Question: I want to perform a javascript xhr request for a png file from a C# webserver which I wrote.
Here is the code I use
'''
var imgUrl = "http://localhost:8085/AnImage.png?" + now;
var request = new XMLHttpRequest();
request.open('GET', imgUrl, false);
request.send(); // this is in a try/catch
'''
On the server-side I send back the file and add a Content-Disposition header.
I obtain the following response

I made sure that Content-Disposition was attached in the headers after the Content-Type (the screenshot is from Firebug, which appends in alphabetical order).
The results is that no dialog box is triggered, am I missing something in the response?
edit:
I want to perform everything in javascript for several reasons.
First: I don't want to show the image and I want to keep everything behind the curtain.
Second: when requesting the image I want the Content-Disposition to be added only on particular requests. Such requests are marked with a "Warning" header with value "AttachmentRequest"
'''
request.setRequestHeader("Warning","AttachmentRequest");
'''
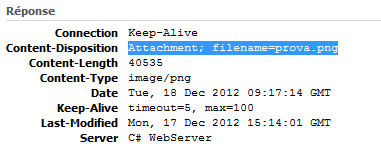
Answer: I don't think 'Content-Disposition' triggers any file save dialog when the request is via XHR. The use of XHR suggests you're going to handle the result in code.
If you want the user to be prompted to save the image to a file, I've used this technique successfully:
'''
window.open("http://localhost:8085/AnImage.png?" + now);
'''
It has the downside that it flashes a blank open window briefly until the header arrives, then the new window closes and the "save file" dialog box appears.
Using an 'iframe' may prevent the window flashing:
'''
var f = document.createElement('iframe');
f.style.position = "absolute";
f.style.left = "-10000px";
f.src = "http://localhost:8085/AnImage.png?" + now;
document.body.appendChild(f);
'''
Separately, I wonder what effect (if any) 'Content-Disposition' has on the handling of an 'img' element:
'''
var img = document.createElement('img');
img.style.position = "absolute";
img.style.left = "-10000px";
img.src = "http://localhost:8085/AnImage.png?" + now;
document.body.appendChild(img);
'''
I haven't tried that, but the browser respect the header. You'd need to be sure to test on all of the browsers you want to support.